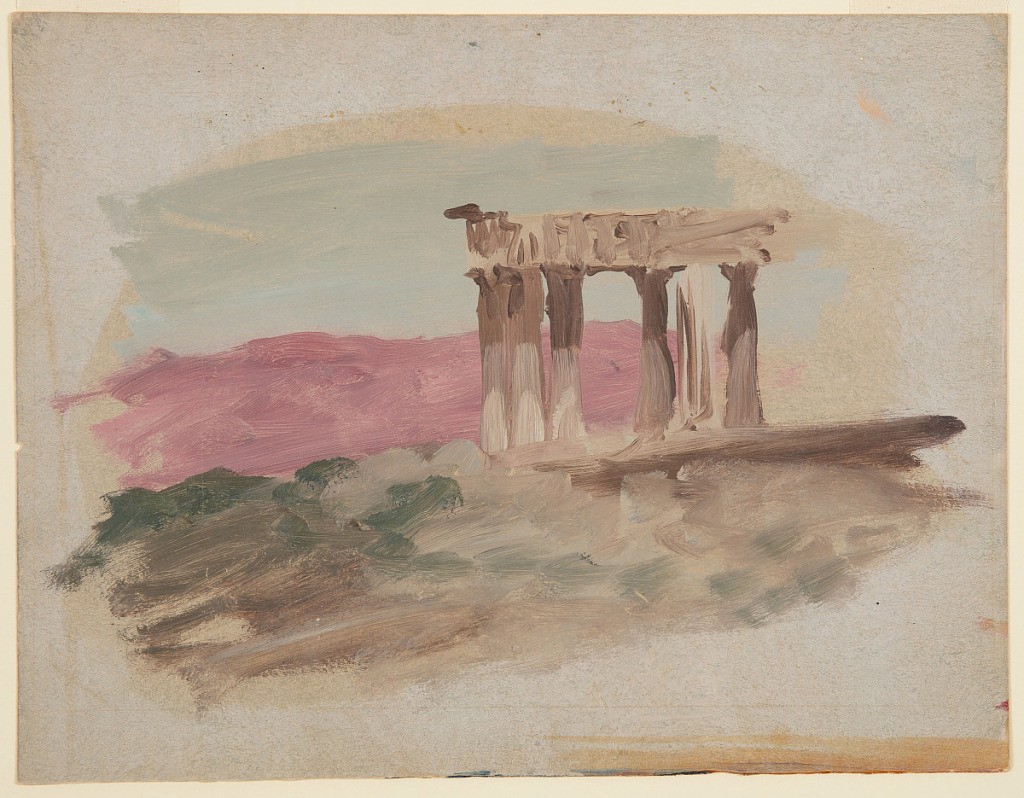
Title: Ruins of a Doric Temple, Corinth, Greece
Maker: Frederic Edwin Church, American, 1826–1900
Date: Arpil 25-27, 1869
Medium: Brush and oil on paperboard
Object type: Drawing
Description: Loose architectural sketch of a doric temple in Corinth, Greece with five columns supporting an epistyle, and a sixth broken column. The temple stands on a lush hill with a distant mountain range in the background, rendered in light purple. Light blue-gray color of ground visible around margins.